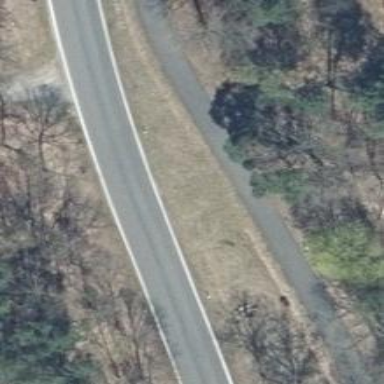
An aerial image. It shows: Asphalt path.